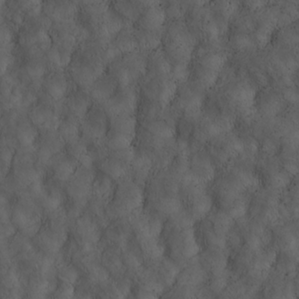
Label: non_frost